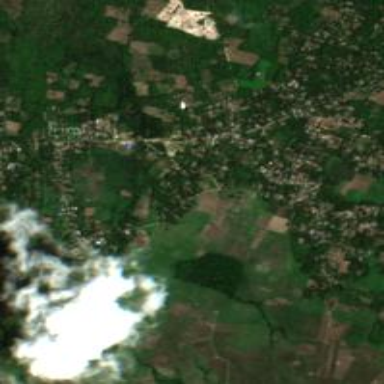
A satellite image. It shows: Farmland with rice crops growing. The produce is rice.